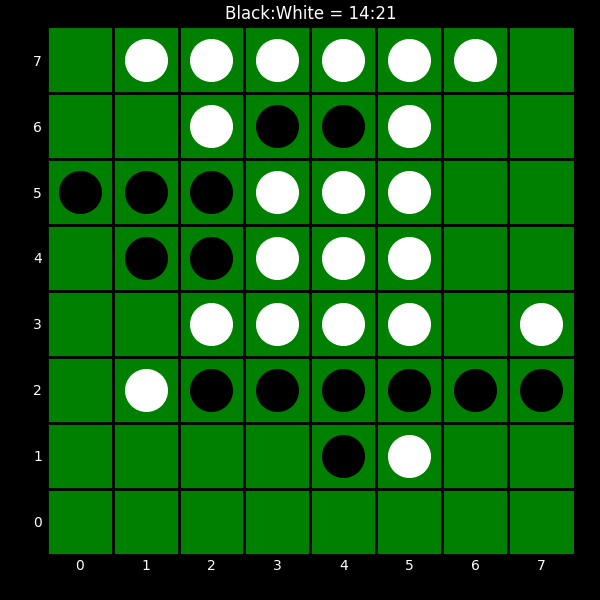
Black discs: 14
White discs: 21